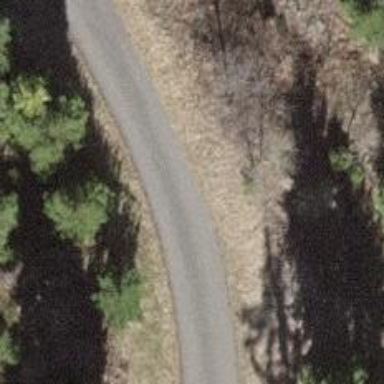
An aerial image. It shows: Well-maintained track road with grade 1 tracktype.